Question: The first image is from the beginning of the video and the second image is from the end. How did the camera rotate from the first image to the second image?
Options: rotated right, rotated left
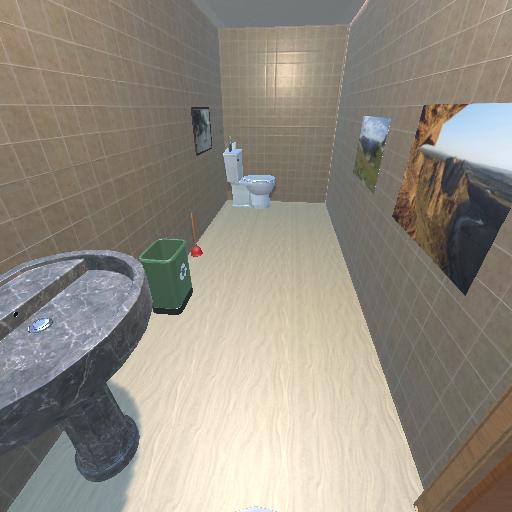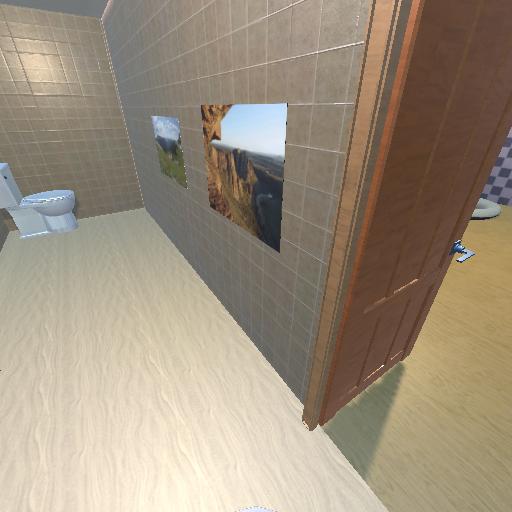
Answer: rotated right